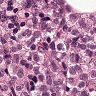
Metastatic tissue present: yes